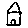
Label: house